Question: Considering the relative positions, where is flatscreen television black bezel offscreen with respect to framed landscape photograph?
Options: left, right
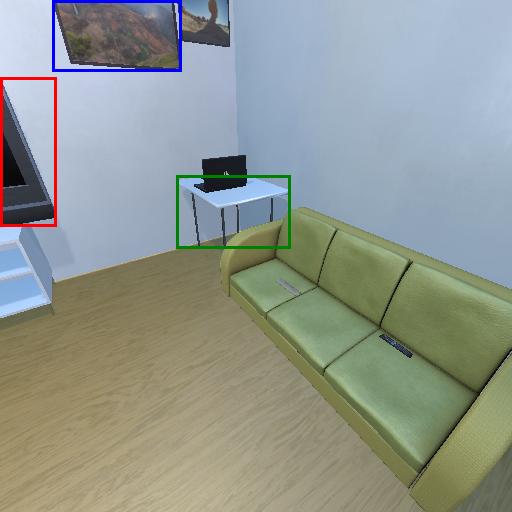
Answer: left